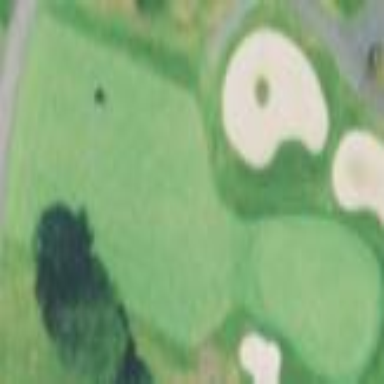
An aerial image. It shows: Scenic golf fairway.